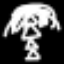
Label: palm tree